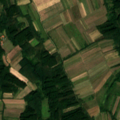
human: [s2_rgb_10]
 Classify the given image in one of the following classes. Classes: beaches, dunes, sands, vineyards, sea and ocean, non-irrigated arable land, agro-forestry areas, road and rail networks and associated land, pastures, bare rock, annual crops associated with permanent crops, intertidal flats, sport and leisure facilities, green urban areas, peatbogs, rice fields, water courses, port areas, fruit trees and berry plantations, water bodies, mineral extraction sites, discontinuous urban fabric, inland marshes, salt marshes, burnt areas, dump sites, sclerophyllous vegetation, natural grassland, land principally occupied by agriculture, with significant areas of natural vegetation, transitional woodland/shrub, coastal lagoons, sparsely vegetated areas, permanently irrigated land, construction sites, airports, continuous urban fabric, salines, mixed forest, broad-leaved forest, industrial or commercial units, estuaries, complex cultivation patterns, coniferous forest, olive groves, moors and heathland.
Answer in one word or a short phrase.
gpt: complex cultivation patterns, land principally occupied by agriculture, with significant areas of natural vegetation, broad-leaved forest